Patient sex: M
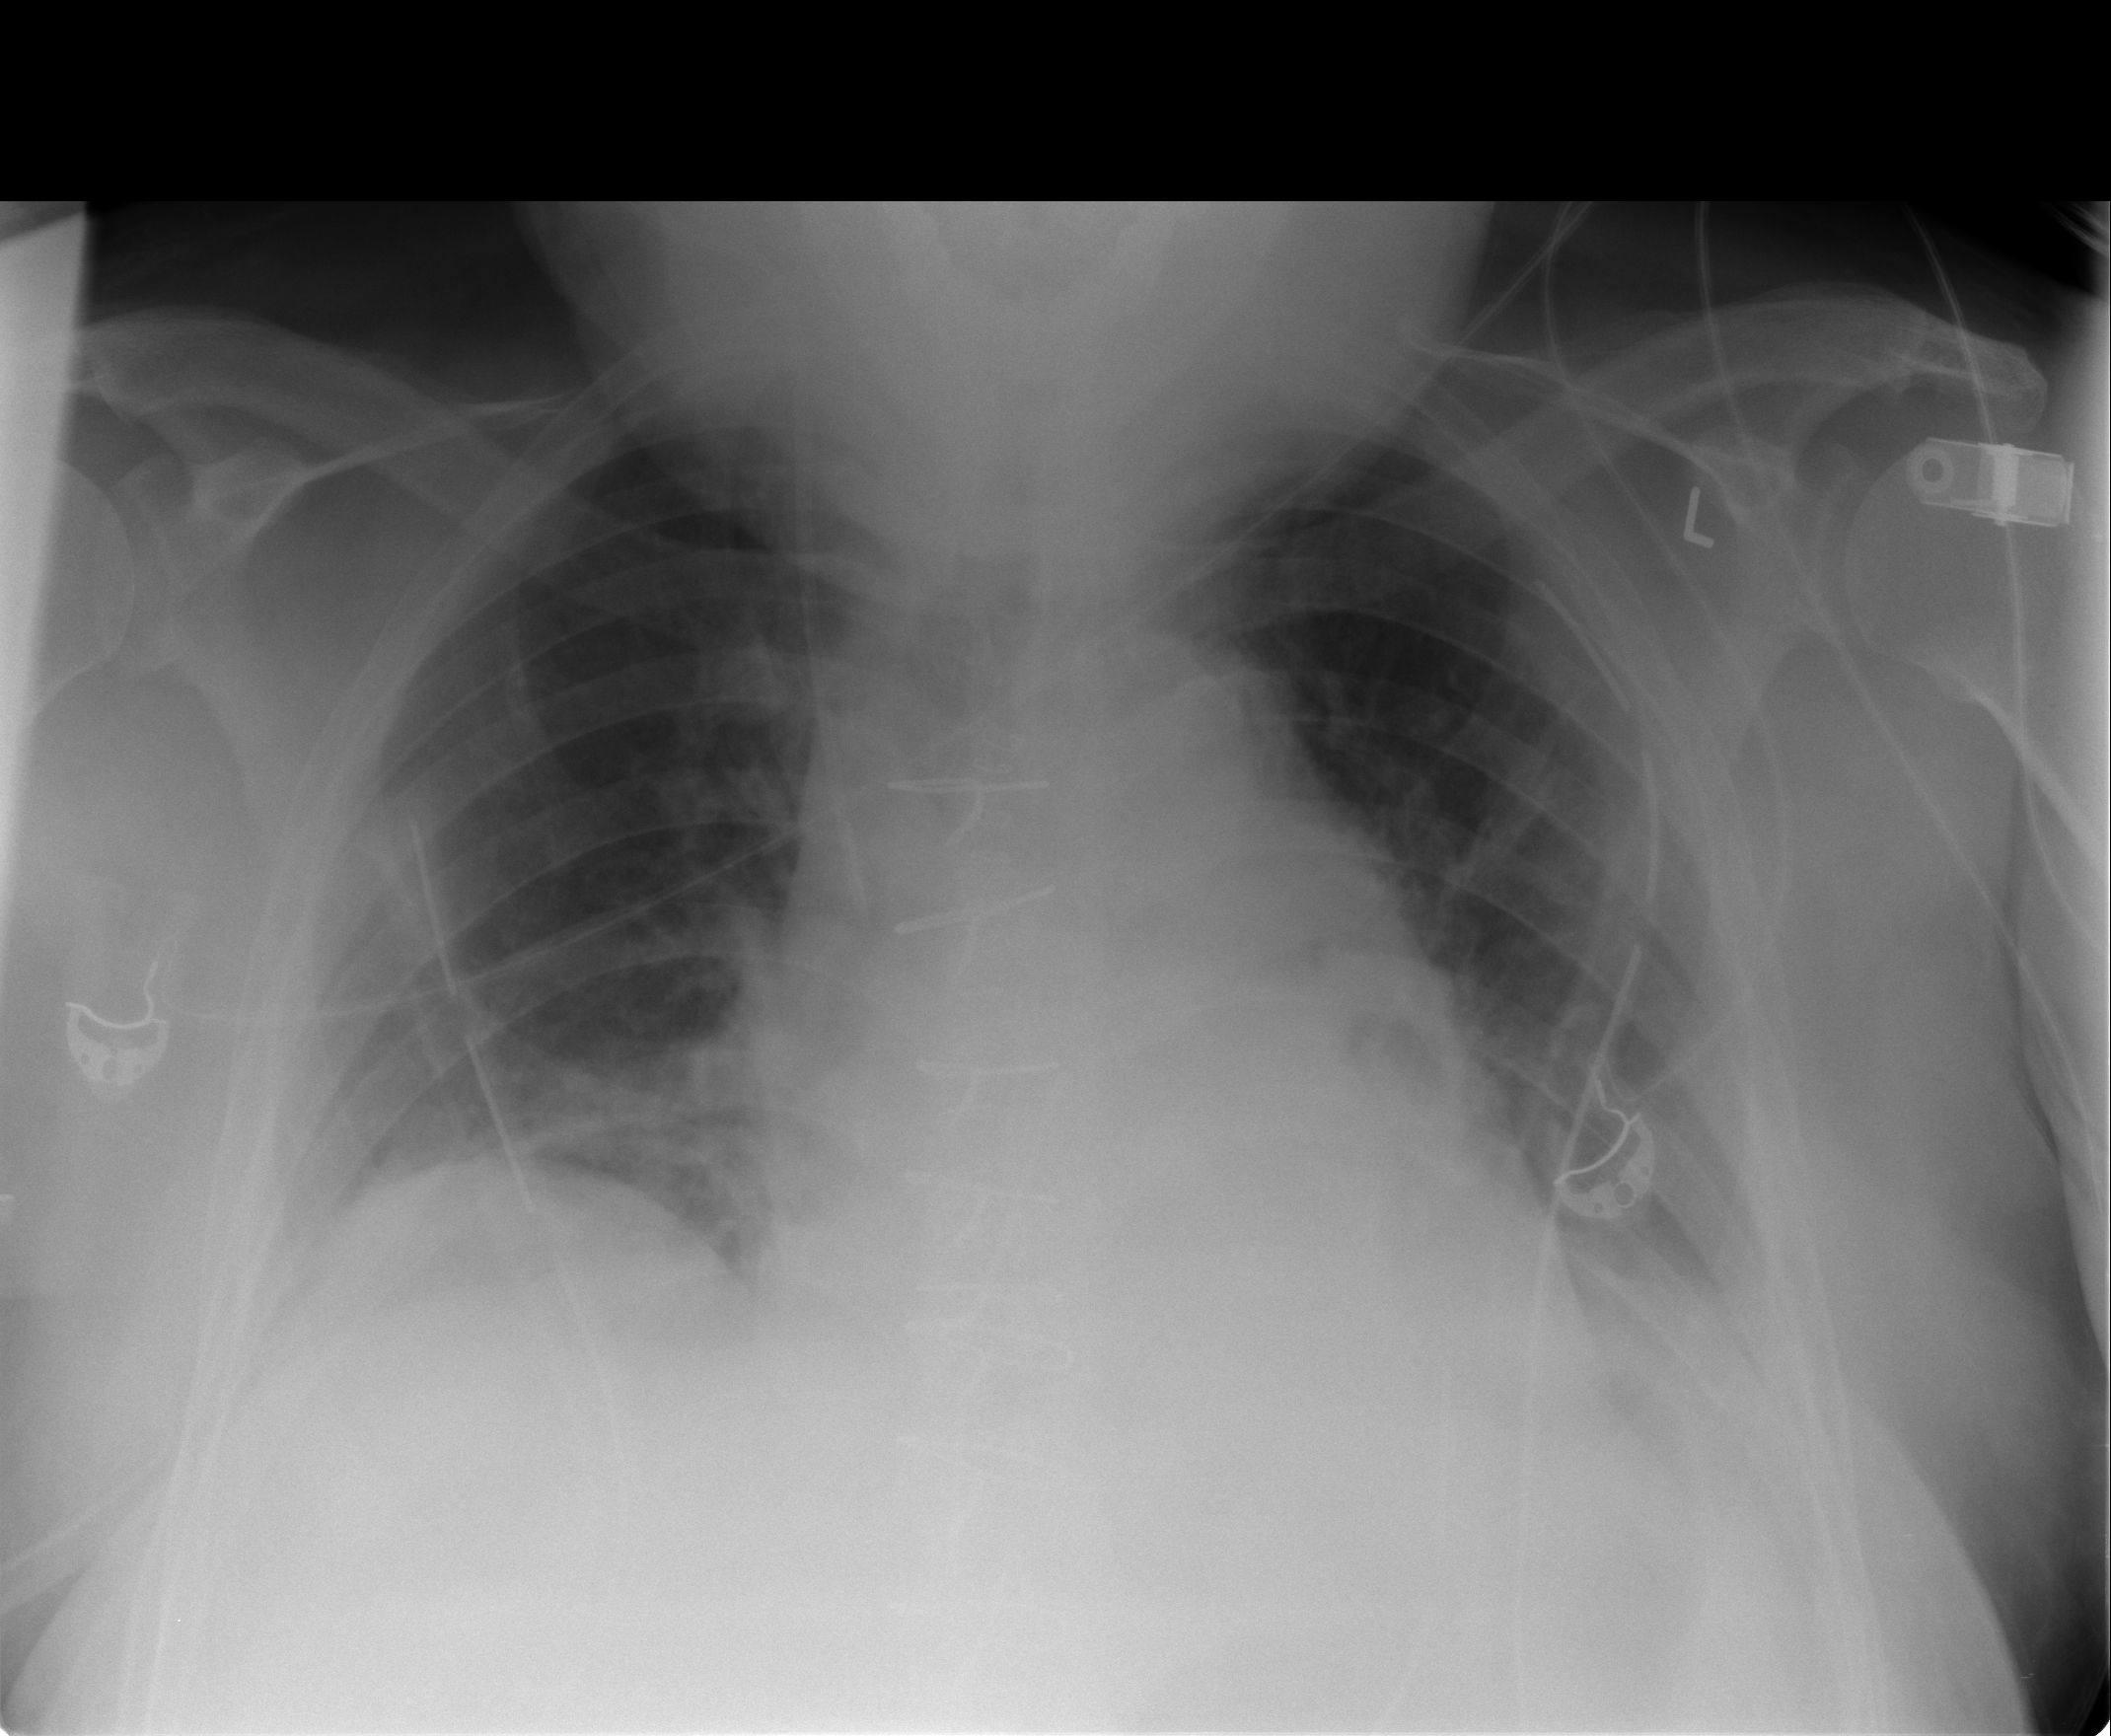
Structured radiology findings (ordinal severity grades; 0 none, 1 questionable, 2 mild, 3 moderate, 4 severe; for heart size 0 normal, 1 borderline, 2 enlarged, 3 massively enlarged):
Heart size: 0
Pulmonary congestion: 2
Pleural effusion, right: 0
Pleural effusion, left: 2
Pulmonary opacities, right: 0
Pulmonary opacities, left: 0
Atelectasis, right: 2
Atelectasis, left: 2